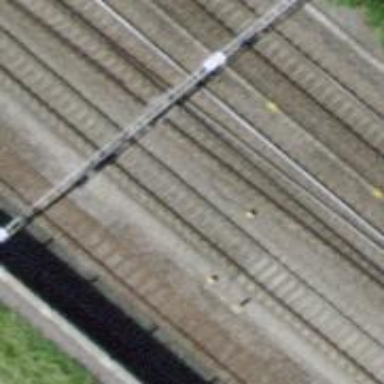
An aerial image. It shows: Single railway track with electrification through contact line.